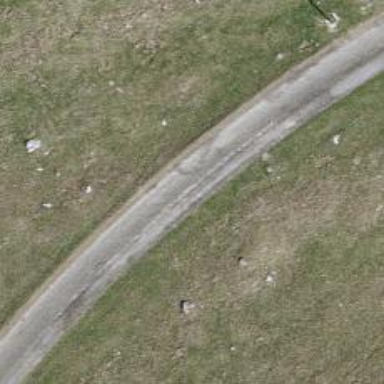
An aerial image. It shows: Unclassified road with grade 1 track type.